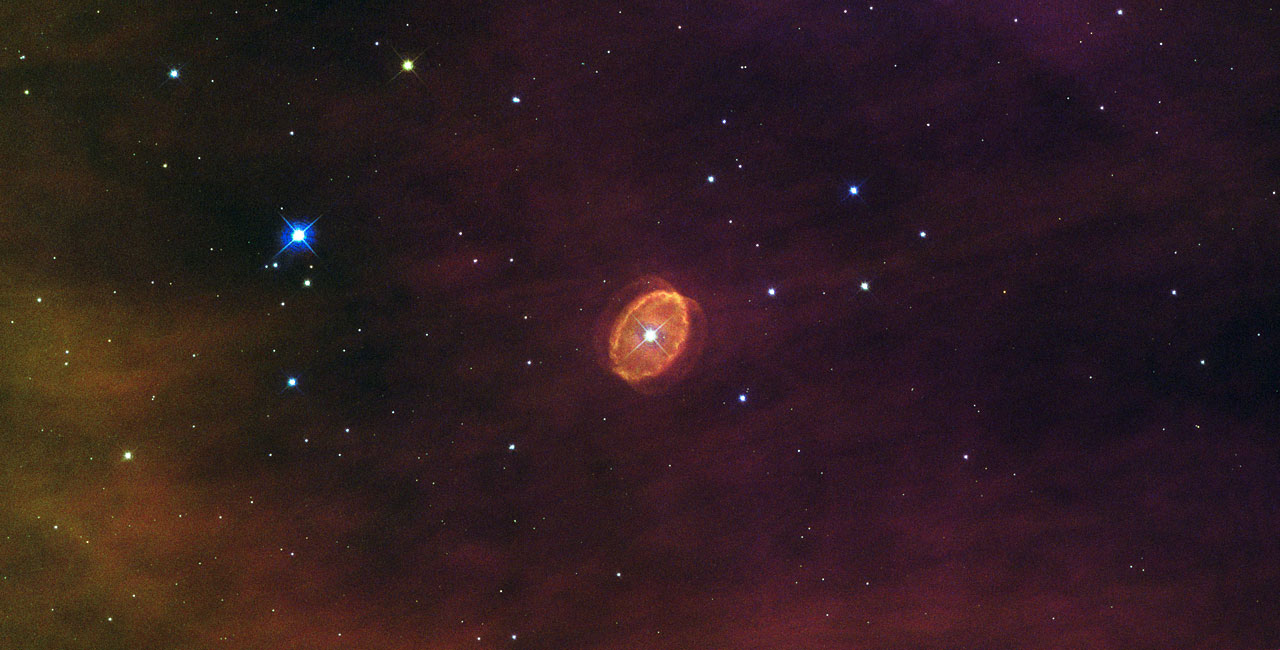
Hubble Sees a Star Set to Explode Hubble Sees a Star Set to Explode, star, space, nasa, hubble, goddardsbw20071